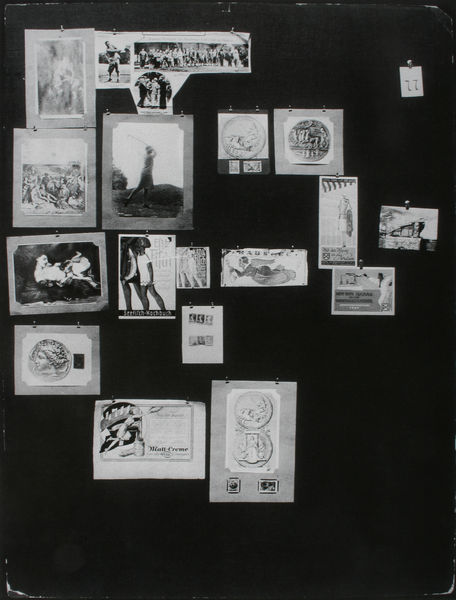
Titel: Der Bilderatlas Mnemosyne - Tafel 77
Künstler: Aby Warburg
Standort: London
Institution: Warburg Institute ©
Schlagwörter: baum, dunkel, flügel, kopf, weiß, komposition, landschaft, menschen, frau, grau, hell, hintergrund, schwarz, skizze, zeichnung, leute, alt, wand, mensch, rahmen, figur, personen, musiker, engel, bilder, fotos, papier, spieler, grafik, figuren, tafel, karten, sport, datum, collage, foto, fotografie, photographie, zettel, stücke, druck, schwarz-weiss, seite, gestalten, kollage, photo, schläger, zahl, mappe, sammlung, medaille, reliefs, erinnerung, golf, münze, drucke, eintrittskarten, zeichnungen, ausschnitte, map, passepartout, kalender, münzen, ausstellungsstücke, photos, postkarten, erinnerungen, medaillen, zufall, stecknadeln, warburg, madaille, aby warburg, aby, bilderatlas, pinnwand, reproduktionen, der bilderatlas mnemosyne, tafel 22, fotos sammelalbum, grusskarten, mnsemosyne, waeburg, golfspieler, golfspielerin, golfer, golfen, post it